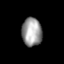
Tissue: lung
Cell type: Myeloid cells
Senescence score: 0.177
Nuclear area (px): 556
Mean DAPI intensity: 155.975